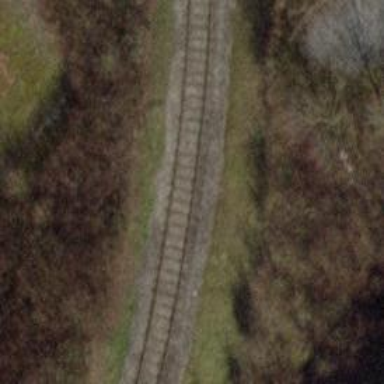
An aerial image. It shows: Single-track spur railway line.